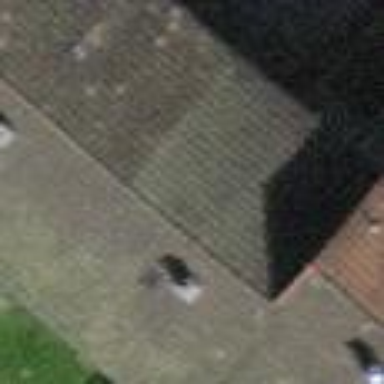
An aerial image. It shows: Terrace building.